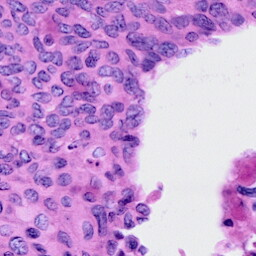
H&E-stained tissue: Cervix